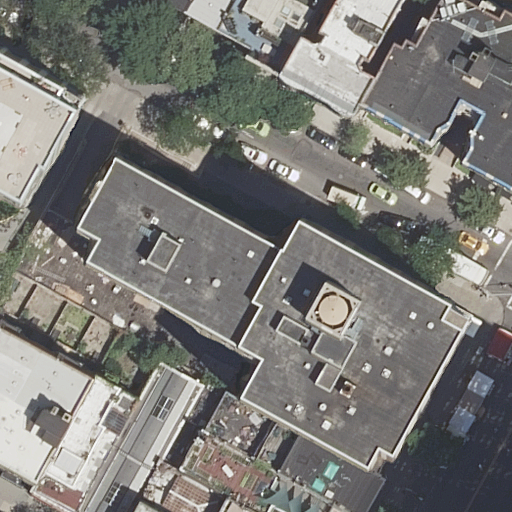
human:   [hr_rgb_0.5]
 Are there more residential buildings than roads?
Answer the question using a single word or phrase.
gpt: yes

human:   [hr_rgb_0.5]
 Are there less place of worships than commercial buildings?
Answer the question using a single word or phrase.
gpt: no

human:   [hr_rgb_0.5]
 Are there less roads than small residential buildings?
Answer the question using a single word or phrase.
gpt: yes

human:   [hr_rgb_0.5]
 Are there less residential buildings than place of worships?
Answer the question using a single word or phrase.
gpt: no

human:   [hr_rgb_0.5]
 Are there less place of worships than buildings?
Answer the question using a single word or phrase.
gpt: yes

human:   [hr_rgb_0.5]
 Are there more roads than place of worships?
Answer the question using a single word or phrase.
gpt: yes

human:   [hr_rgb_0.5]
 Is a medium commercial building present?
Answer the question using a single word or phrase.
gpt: no

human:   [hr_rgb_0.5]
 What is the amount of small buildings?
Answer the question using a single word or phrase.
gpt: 6

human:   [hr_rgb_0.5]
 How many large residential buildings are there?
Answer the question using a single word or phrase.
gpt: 3

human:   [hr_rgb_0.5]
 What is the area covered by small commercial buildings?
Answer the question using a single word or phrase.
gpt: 0m2

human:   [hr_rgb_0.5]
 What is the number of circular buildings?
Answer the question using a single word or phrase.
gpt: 0

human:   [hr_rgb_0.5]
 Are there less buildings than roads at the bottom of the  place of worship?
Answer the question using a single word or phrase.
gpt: no

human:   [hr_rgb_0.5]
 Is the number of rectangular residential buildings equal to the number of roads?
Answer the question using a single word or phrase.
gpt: no

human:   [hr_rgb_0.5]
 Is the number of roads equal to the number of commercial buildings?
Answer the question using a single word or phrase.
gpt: no

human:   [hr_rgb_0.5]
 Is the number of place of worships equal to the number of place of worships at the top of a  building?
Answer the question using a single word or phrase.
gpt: yes

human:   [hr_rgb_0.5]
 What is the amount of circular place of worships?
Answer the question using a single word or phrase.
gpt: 0

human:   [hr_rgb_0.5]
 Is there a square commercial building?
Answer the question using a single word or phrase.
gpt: no

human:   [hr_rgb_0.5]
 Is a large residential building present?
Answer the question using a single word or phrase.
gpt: yes

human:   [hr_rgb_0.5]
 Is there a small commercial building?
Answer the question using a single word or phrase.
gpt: no

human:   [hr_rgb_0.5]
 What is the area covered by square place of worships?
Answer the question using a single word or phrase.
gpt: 0m2

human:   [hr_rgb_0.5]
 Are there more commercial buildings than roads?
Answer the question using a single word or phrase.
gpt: no

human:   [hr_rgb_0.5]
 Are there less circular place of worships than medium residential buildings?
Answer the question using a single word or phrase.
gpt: yes

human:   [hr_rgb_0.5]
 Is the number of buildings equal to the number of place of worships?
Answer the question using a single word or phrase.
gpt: no

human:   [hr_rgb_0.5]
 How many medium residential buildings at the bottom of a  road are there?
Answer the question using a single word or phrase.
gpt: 4

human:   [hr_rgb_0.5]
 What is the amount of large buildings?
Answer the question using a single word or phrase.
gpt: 3

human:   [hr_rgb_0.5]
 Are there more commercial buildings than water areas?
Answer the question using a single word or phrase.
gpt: no

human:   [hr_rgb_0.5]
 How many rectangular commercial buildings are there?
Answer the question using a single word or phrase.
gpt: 0

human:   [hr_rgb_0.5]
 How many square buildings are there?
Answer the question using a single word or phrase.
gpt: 0

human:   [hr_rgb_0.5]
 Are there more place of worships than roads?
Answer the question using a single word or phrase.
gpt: no

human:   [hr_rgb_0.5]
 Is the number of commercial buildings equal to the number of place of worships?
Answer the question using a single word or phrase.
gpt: no

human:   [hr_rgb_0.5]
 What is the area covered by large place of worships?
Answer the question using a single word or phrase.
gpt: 0m2

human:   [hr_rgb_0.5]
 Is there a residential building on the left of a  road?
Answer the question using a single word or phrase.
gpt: yes

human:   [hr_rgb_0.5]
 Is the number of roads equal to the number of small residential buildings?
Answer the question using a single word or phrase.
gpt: no

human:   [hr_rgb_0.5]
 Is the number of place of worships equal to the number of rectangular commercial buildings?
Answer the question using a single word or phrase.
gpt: no

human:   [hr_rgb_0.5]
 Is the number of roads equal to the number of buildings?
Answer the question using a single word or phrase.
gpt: no

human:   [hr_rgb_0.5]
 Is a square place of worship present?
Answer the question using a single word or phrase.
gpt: no